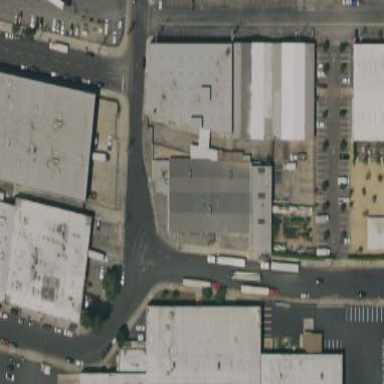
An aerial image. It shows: Warehouse.